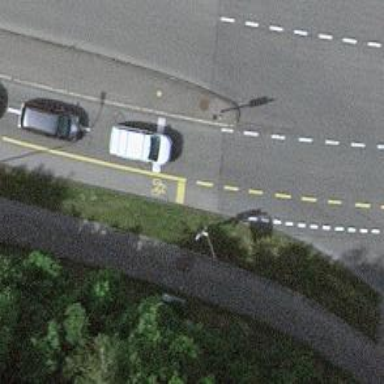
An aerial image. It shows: Road with traffic signals.